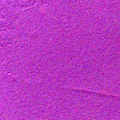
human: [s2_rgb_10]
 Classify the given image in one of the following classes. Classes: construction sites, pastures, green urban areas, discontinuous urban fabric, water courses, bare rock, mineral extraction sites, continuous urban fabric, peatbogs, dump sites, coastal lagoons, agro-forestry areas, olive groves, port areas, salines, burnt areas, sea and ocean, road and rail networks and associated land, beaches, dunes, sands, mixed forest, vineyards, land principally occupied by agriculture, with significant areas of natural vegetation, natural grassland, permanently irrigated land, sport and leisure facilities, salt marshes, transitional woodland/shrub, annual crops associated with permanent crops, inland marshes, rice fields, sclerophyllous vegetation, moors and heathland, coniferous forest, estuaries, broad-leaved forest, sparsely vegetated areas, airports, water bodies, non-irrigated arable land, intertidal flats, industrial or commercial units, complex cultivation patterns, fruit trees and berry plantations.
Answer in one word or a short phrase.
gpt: sea and ocean